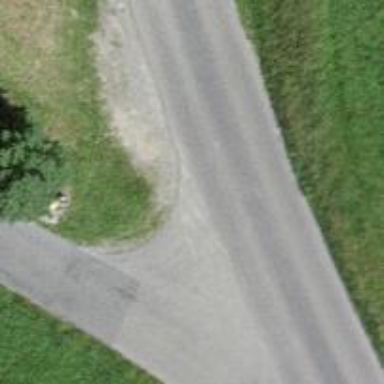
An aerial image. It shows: Tertiary road with asphalt surface.